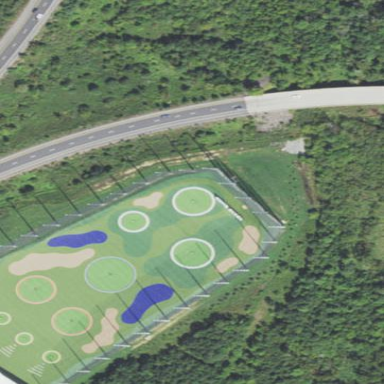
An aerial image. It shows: Grassy area designated as driving range for golf.